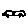
Label: car